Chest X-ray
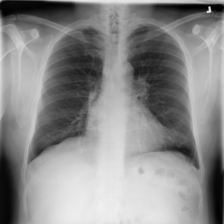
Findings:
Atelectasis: negative
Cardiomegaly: negative
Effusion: negative
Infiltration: negative
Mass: negative
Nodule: negative
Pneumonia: negative
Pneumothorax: negative
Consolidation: negative
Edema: negative
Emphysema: negative
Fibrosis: negative
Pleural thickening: negative
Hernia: negative